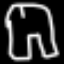
Label: pants